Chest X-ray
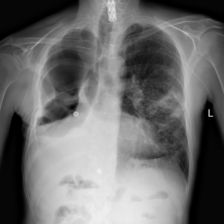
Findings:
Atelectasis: negative
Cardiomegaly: negative
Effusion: negative
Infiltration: negative
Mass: negative
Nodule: negative
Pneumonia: negative
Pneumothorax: negative
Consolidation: positive
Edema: negative
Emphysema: negative
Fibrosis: negative
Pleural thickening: negative
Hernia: negative